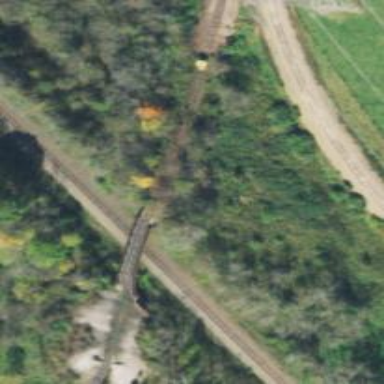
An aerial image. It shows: Disused railway bridge.